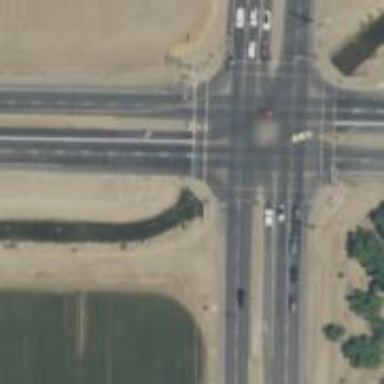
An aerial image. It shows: Crossing with marked lines on the road.